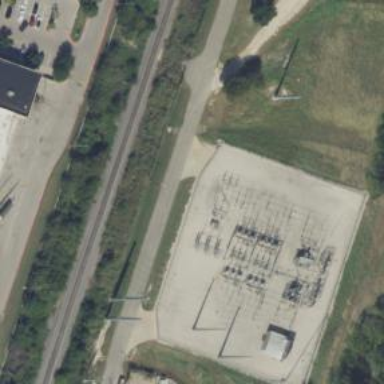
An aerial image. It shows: Switch for power supply.